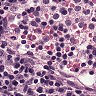
Metastatic tissue present: no